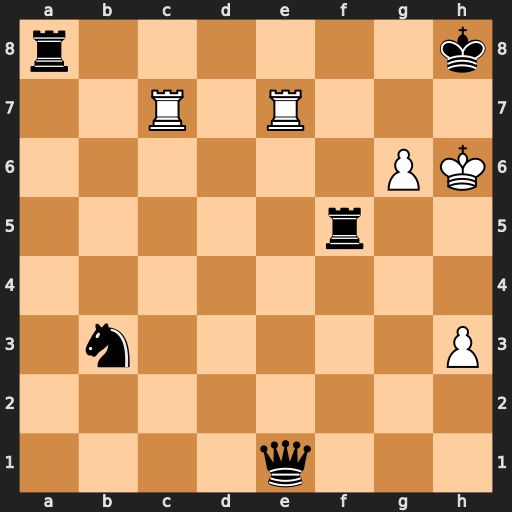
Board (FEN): r6k/2R1R3/6PK/5r2/8/1n5P/8/4q3
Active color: w
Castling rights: -
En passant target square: -
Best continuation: Rh7+ Kg8 Rcg7+ Kf8 Rh8#